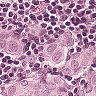
Metastatic tissue present: yes